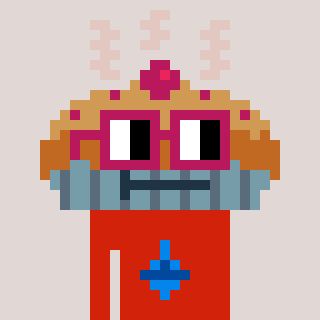
a pixel art character with square dark red glasses, a pie-shaped head and a red-colored body on a warm background